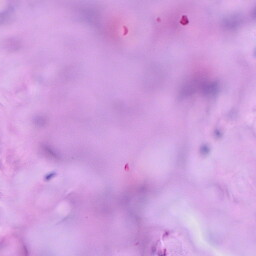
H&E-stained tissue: Breast